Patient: sex M, age 78
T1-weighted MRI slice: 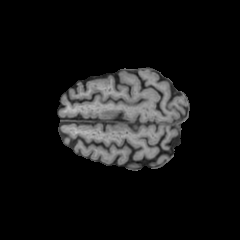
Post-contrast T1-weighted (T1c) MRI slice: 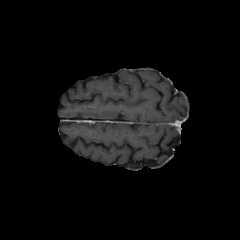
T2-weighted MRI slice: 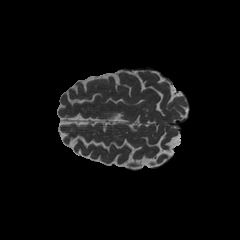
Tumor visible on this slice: no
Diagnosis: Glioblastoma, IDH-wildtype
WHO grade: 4